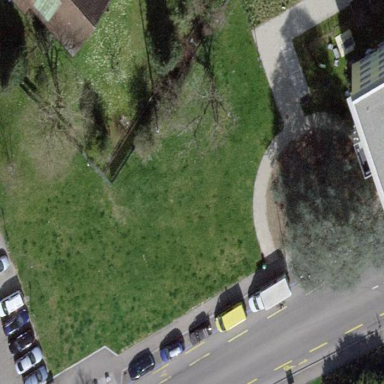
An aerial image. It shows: Park.